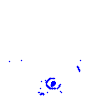
Particle: electron